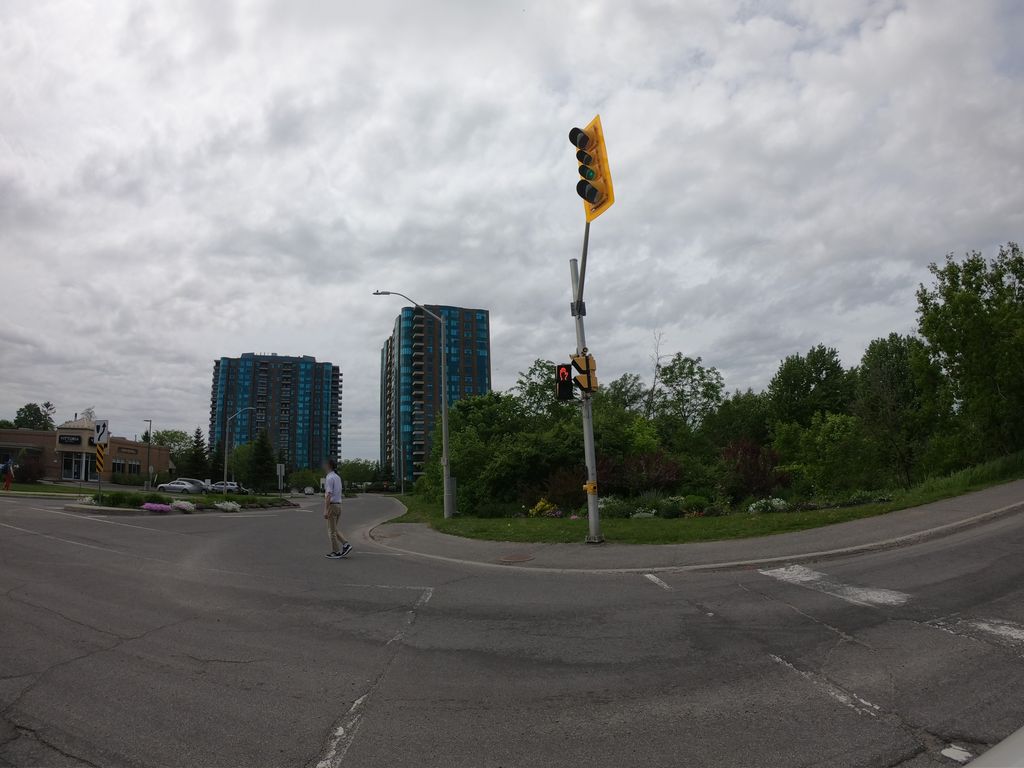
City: ottawa-gatineau